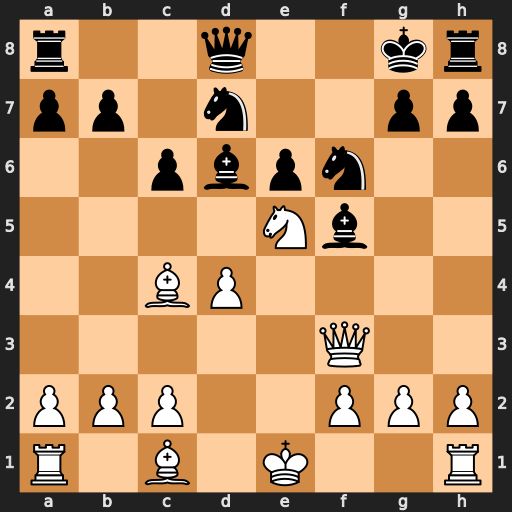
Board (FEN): r2q2kr/pp1n2pp/2pbpn2/4Nb2/2BP4/5Q2/PPP2PPP/R1B1K2R
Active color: w
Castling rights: KQ
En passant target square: -
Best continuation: Qxf5